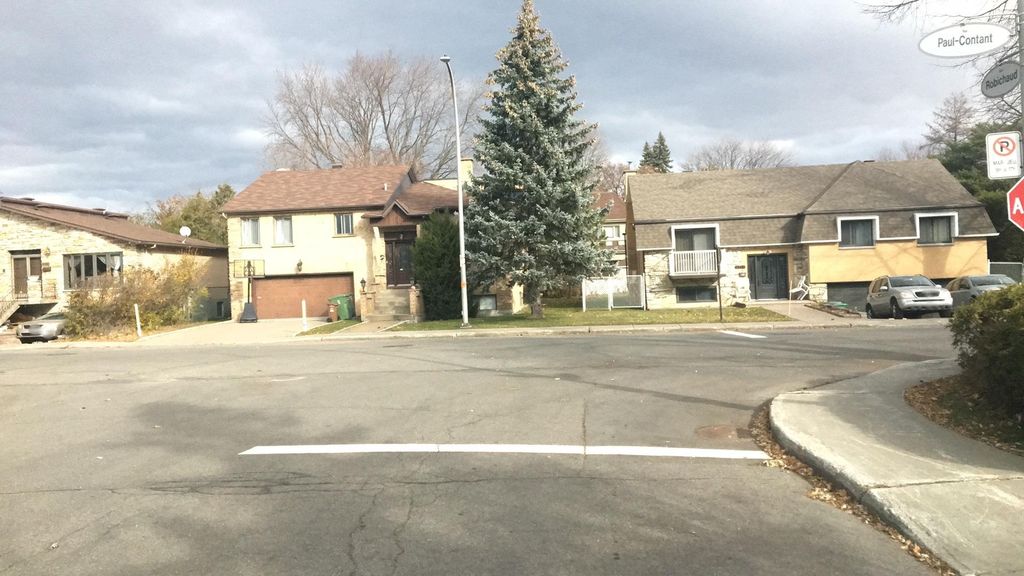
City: montreal